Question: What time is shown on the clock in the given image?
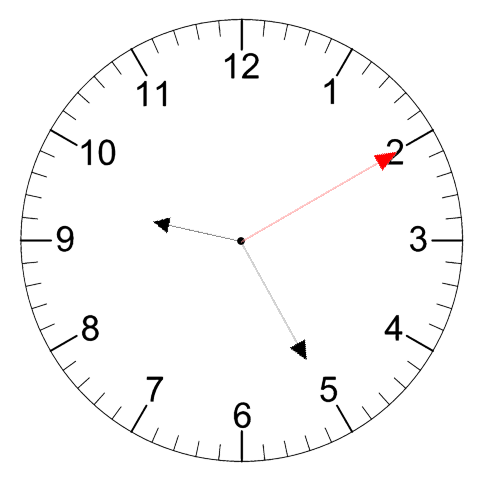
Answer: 09:25:10